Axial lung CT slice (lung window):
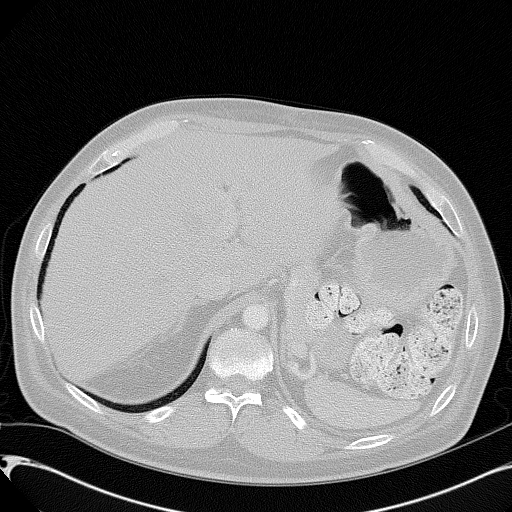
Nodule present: no